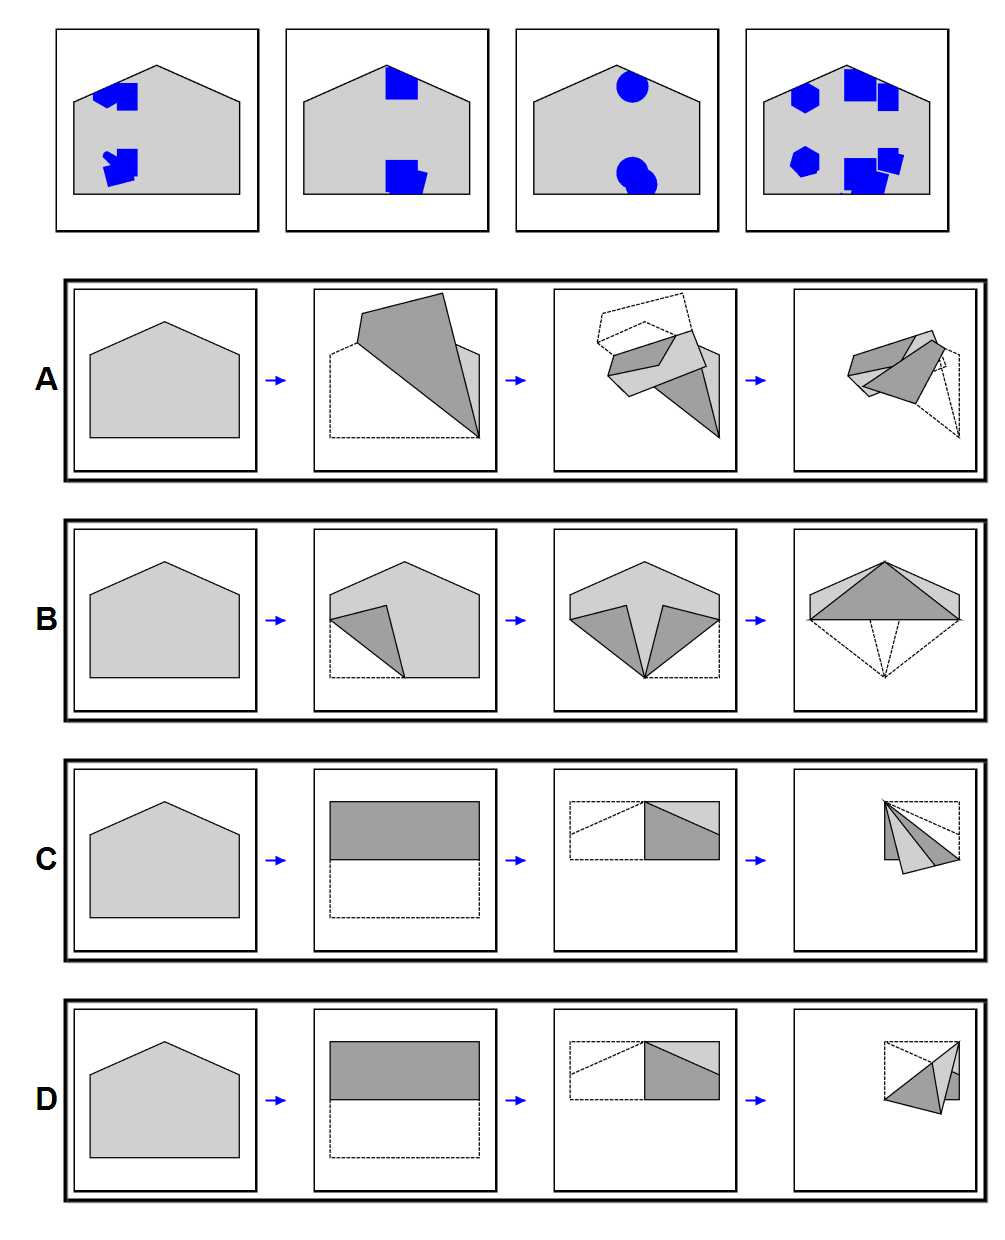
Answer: B